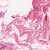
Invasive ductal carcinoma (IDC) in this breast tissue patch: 0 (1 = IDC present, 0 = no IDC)